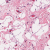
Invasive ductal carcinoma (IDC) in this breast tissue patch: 0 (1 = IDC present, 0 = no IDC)